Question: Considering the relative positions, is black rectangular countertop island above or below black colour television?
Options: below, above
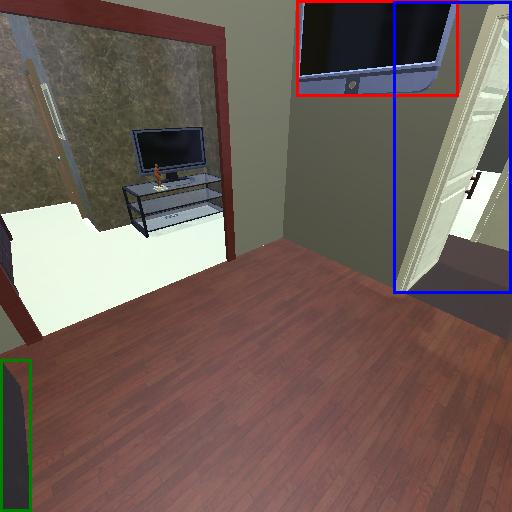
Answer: below